Question: I'm using facebook-android-sdk to post a message on facebook using the bundle shown below.
The message is displayed correctly, but the icon is not shown, and I can't find a way to get something like the image below.

Is this the correct way to set an icon?
How ca I add in the bundle something like "Get Spotify" as seen in the image?
Thanks.
'''
Bundle params = new Bundle();
params.putString("message", "icon please");
params.putString("link", "http://www.digital-farm.org");
params.putString("name", "whip'em");
params.putString("description", "description");
params.putString("picture", "http://lib.store.yahoo.net/lib/yhst-17155638221985/img-twitter.gif"); //used for testing
params.putString("icon", "http://photos-c.ak.fbcdn.net/photos-ak-snc1/v27562/74/<PHONE>/app_2_174829003346_2760.gif"); //used for testing
mAsyncRunner = new AsyncFacebookRunner(mFacebook);
mAsyncRunner.request("me/feed", params, "POST", new PostRequestListener(), null);
'''
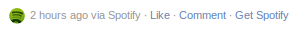
Answer: Actually that icon you show in your screen shot is probably the Facebook application's icon. It's set within the Facebook application's configuration/settings. When you post via your Facebook application, the icon should appear automagically. See screen shot below for example.
Assuming you're using the Facebook SDK for Android, when you instantiate your Facebook object, you pass your Facebook application's ID as parameter into the constructor. That's how the wall posting is associated with your Facebook application.